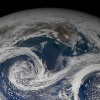
Label: cloud